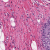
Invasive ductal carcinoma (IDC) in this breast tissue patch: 0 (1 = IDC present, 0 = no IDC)